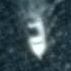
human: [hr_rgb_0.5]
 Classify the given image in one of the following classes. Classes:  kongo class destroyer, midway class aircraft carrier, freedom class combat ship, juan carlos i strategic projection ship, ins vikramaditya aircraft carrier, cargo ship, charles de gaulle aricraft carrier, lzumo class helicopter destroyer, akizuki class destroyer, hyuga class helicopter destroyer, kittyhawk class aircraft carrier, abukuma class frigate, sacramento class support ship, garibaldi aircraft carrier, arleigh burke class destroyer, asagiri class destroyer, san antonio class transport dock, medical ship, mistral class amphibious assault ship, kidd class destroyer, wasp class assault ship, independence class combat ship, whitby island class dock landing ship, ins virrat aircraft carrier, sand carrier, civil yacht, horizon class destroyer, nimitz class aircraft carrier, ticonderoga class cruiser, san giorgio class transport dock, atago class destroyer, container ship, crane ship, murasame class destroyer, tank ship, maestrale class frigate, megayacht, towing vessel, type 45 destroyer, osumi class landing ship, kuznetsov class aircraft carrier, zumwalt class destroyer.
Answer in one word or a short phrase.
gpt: Civil yacht